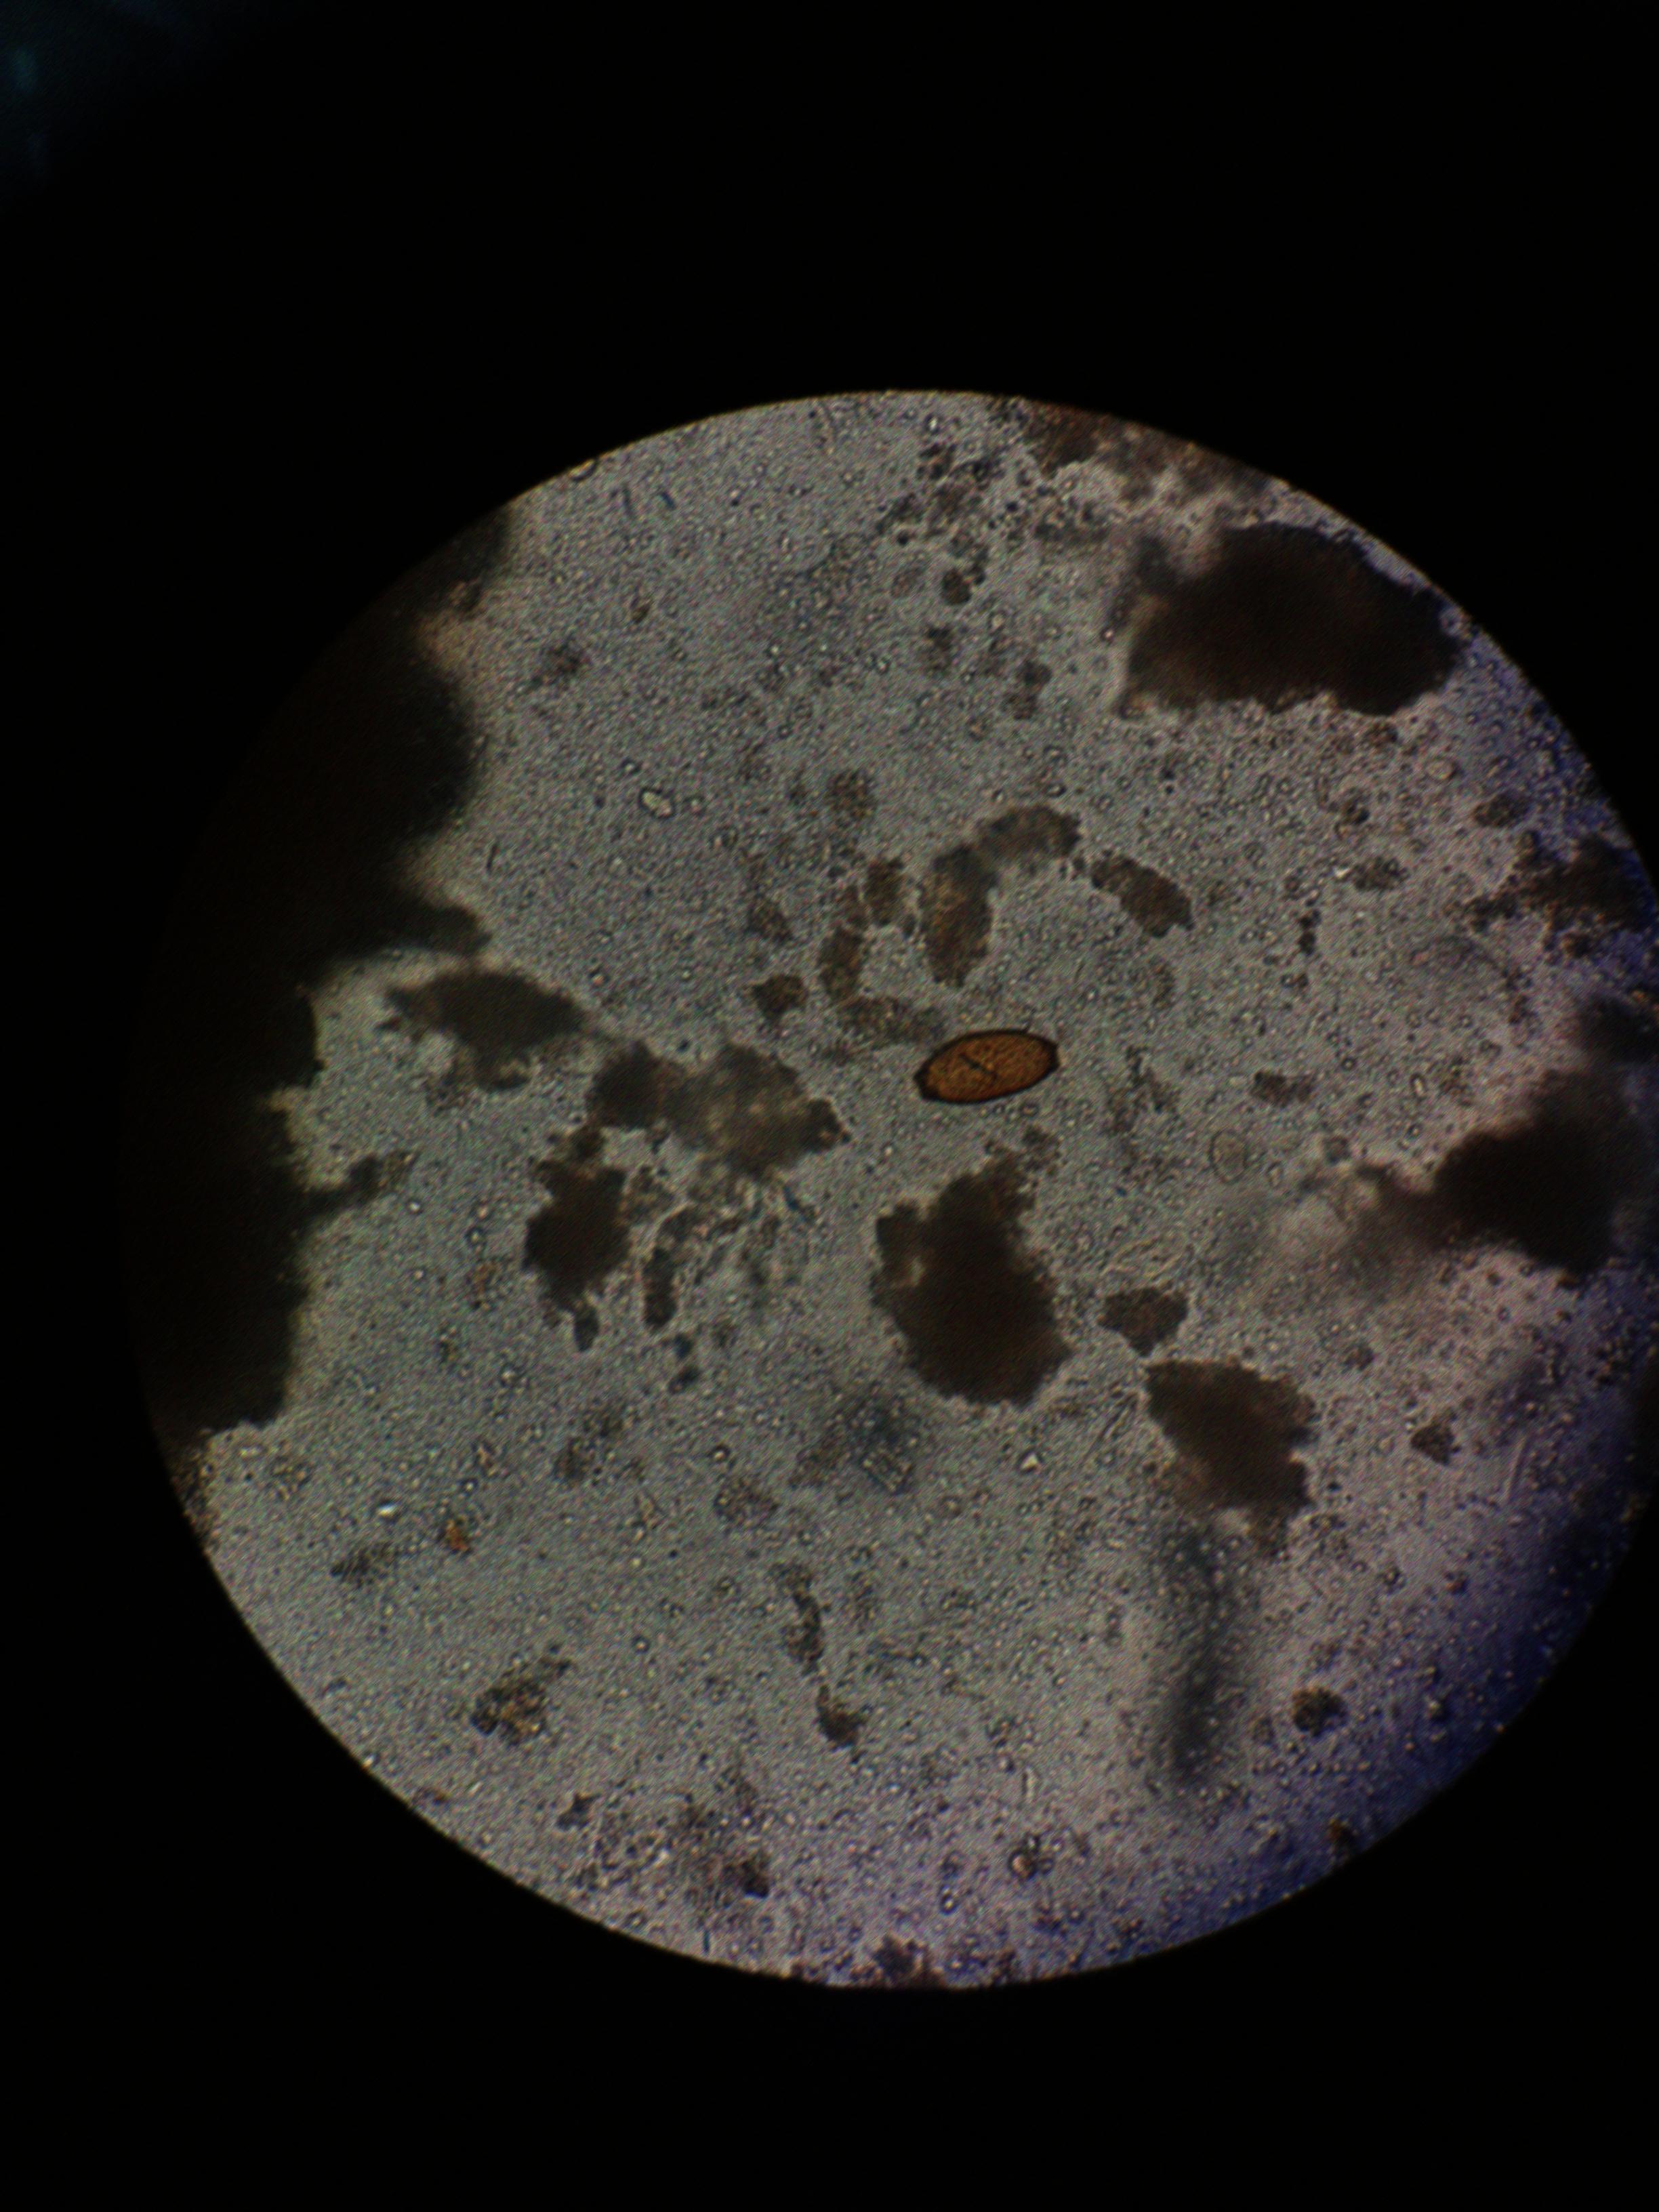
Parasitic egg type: Trichuris trichiura